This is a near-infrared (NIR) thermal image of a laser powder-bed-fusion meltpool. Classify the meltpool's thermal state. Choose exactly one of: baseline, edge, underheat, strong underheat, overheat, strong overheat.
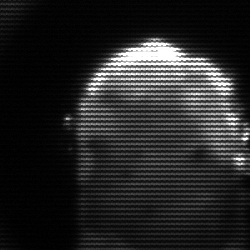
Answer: baseline